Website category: university
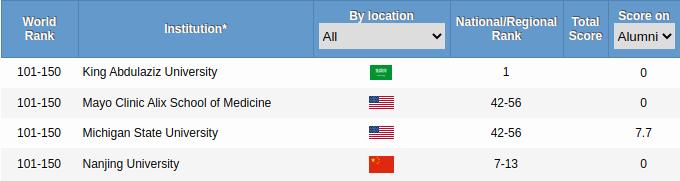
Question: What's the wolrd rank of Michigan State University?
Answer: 101-150

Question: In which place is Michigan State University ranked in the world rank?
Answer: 101-150

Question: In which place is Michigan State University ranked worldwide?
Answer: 101-150

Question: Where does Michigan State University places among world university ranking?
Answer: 101-150

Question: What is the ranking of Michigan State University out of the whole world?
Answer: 101-150

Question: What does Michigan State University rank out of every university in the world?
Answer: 101-150

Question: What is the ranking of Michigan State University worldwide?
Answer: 101-150

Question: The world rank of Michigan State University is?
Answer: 101-150

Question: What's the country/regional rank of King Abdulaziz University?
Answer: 1

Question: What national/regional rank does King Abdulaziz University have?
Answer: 1

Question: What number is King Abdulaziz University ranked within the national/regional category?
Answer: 1

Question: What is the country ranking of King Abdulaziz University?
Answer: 1

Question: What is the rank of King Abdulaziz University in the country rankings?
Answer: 1

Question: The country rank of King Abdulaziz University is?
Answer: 1

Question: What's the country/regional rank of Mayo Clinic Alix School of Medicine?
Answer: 42-56

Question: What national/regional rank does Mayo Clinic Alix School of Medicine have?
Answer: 42-56

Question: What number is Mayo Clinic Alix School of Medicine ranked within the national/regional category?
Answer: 42-56

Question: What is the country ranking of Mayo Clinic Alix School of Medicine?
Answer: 42-56

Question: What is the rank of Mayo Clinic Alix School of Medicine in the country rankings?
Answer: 42-56

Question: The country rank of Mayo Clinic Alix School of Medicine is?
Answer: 42-56

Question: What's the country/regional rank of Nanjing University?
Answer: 7-13

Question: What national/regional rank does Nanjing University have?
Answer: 7-13

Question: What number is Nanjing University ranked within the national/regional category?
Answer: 7-13

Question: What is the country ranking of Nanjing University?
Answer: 7-13

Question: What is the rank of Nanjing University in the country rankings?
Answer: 7-13

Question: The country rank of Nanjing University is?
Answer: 7-13

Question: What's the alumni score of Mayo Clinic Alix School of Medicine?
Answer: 0

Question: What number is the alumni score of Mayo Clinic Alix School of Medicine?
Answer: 0

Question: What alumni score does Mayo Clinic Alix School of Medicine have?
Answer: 0

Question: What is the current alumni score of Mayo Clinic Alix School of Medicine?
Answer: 0

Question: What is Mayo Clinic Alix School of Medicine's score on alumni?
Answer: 0

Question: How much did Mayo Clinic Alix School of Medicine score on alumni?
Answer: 0

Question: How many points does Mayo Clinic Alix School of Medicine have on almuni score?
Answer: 0

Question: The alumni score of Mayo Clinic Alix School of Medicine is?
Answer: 0

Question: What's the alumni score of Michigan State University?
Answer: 7.7

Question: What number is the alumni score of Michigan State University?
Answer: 7.7

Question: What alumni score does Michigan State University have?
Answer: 7.7

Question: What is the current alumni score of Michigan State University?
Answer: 7.7

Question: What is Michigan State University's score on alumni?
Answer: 7.7

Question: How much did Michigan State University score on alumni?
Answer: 7.7

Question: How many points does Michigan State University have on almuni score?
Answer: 7.7

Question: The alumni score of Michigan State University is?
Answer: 7.7

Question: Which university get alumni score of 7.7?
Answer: Michigan State University

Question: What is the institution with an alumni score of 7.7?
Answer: Michigan State University

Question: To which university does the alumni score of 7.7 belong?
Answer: Michigan State University

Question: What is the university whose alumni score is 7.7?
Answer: Michigan State University

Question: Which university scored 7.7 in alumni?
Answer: Michigan State University